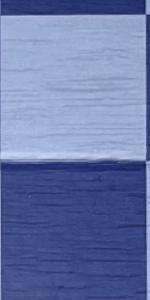
Label: Empty